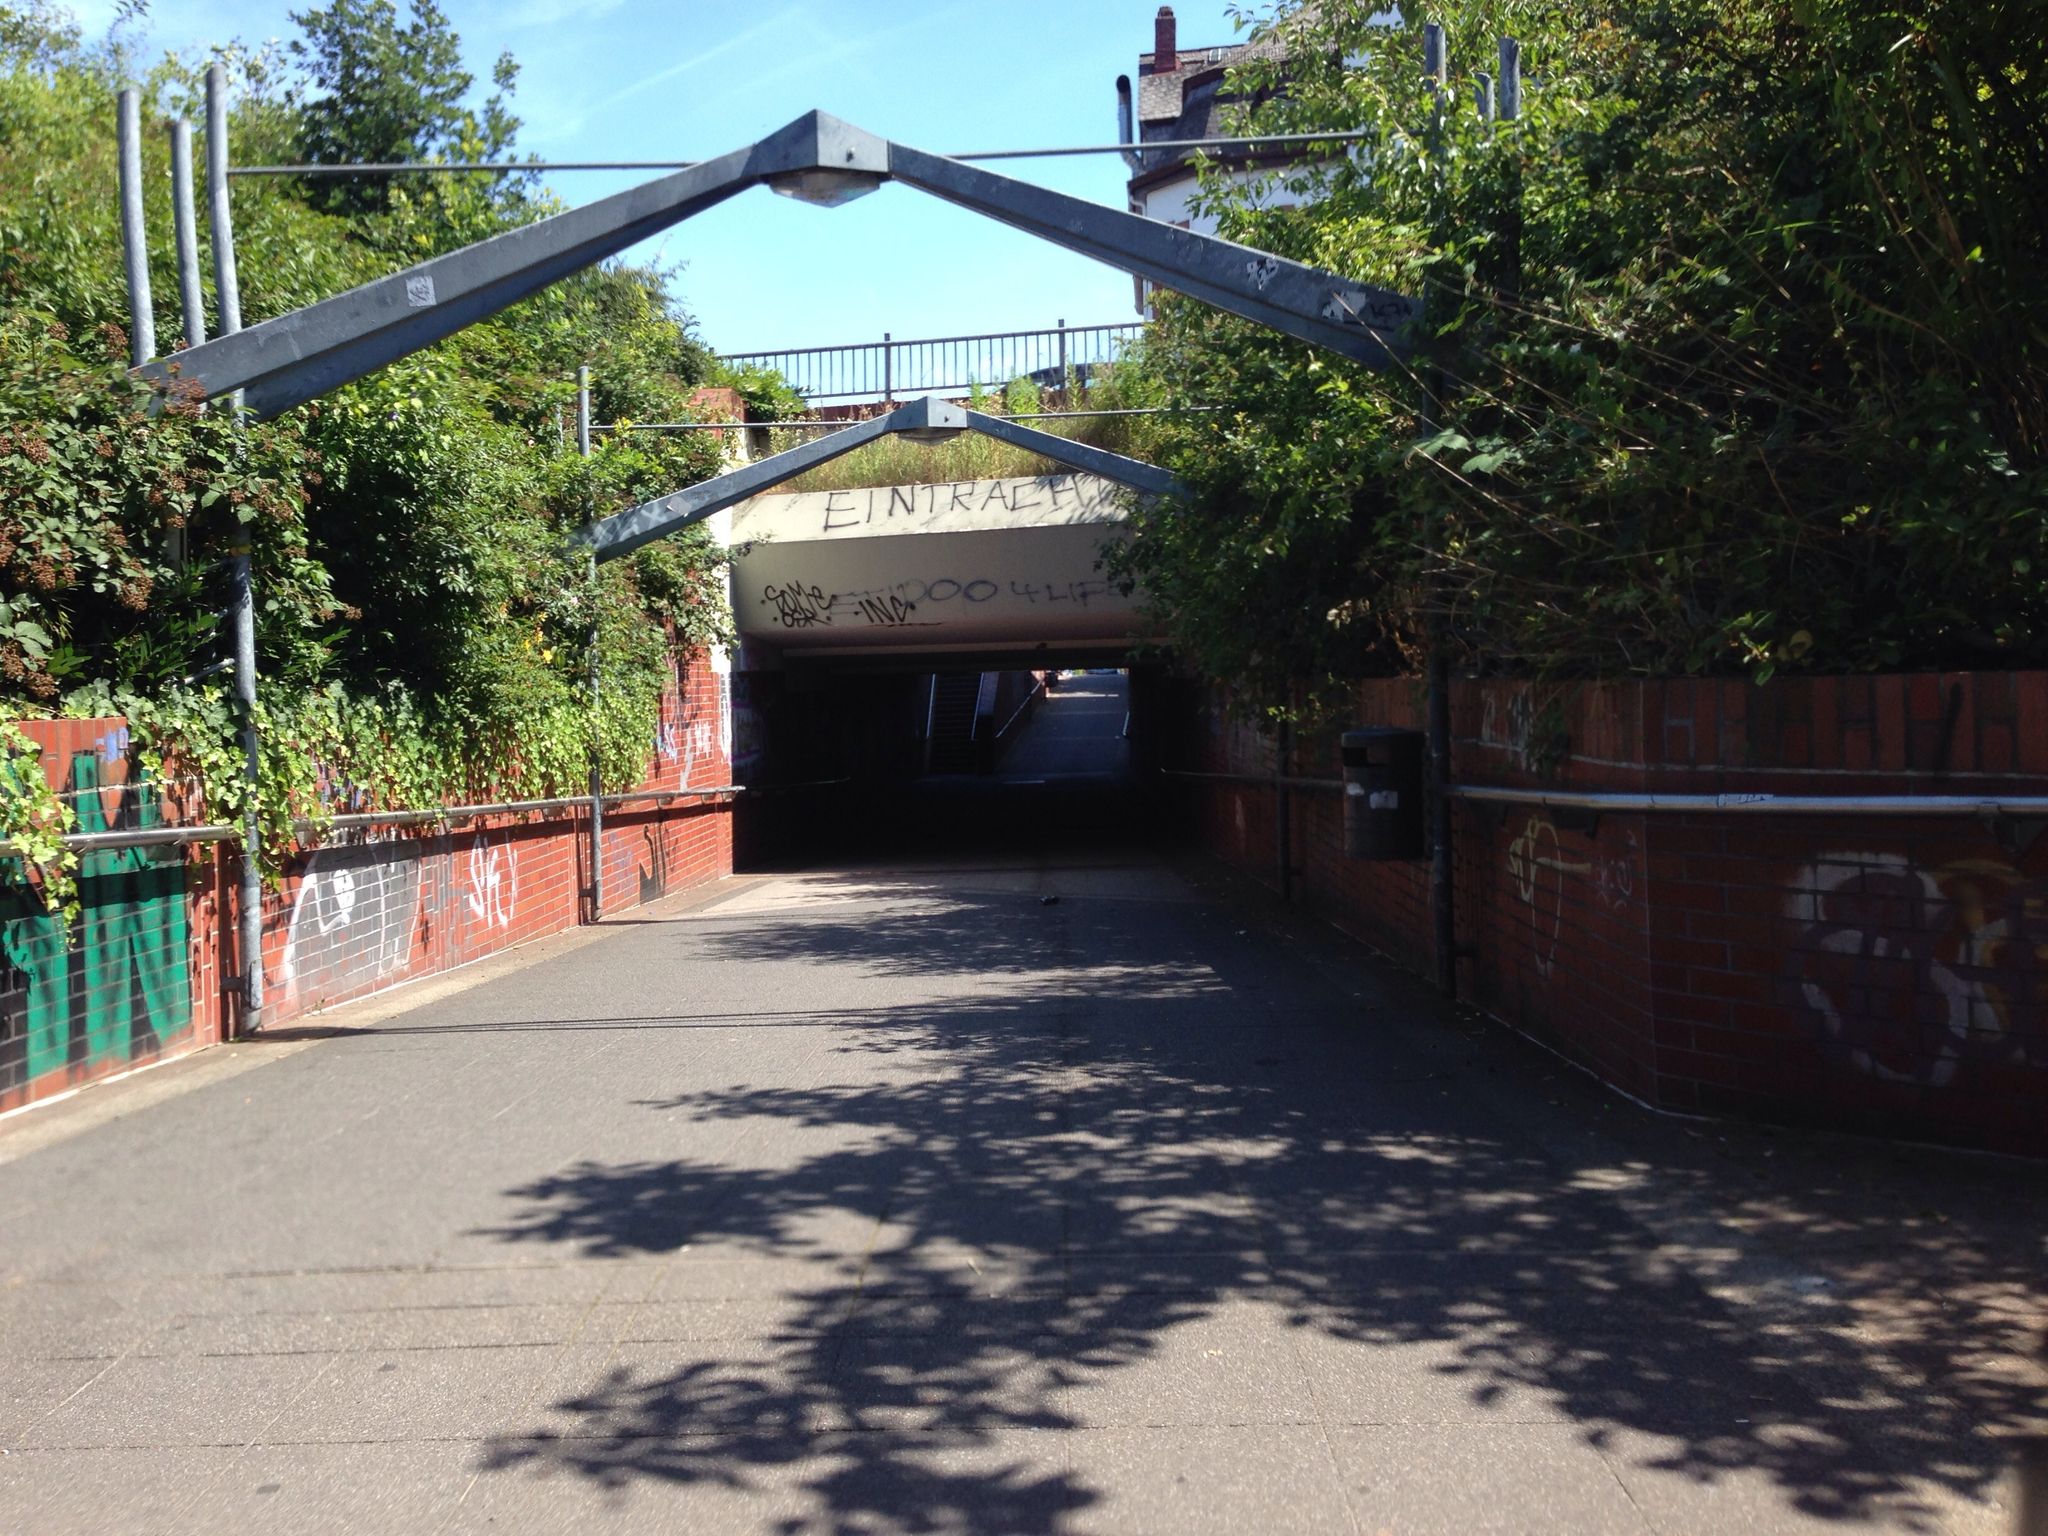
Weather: clear
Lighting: day
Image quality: good
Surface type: walking surface
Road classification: footway, steps
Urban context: urban centre
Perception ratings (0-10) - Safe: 0.71, Lively: 5.22, Beautiful: 8.1, Boring: 4.97, Depressing: 6.79, Wealthy: 6.56